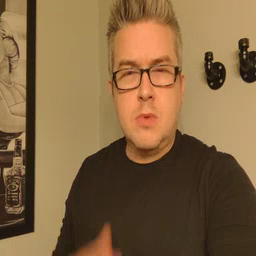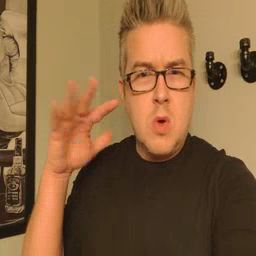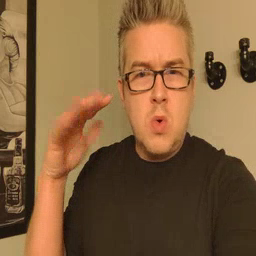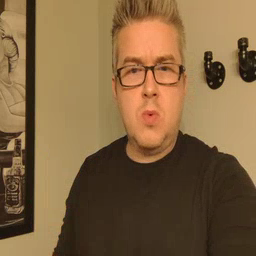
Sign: noisy